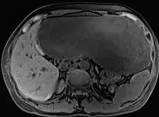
The lesion showed a slightly decreased signal intensity on T1-weighted images.
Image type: radiology (mri)